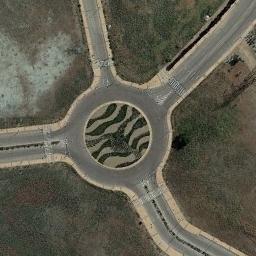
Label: roundabout